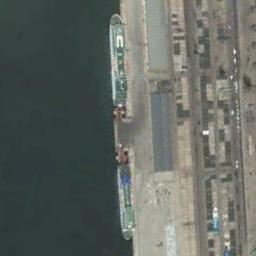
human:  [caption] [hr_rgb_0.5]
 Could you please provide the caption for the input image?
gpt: Two white-green ro-ro ships dock at the pier with many buildings and green spaces .

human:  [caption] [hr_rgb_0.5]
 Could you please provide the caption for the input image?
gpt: There are two ships in the green water on the shore .

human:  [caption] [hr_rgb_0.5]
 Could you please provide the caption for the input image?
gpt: The two ships are docked at the dock and the water is dark green .

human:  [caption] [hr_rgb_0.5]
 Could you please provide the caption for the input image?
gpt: There are many cars on the road beside the ship .

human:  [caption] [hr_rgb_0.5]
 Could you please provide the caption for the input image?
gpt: There are two ships at the harbor with some buildings .